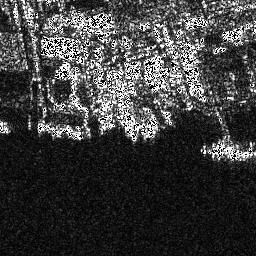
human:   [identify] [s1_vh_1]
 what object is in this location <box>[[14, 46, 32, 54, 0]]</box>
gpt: <ref>1 medium ship at the left</ref>